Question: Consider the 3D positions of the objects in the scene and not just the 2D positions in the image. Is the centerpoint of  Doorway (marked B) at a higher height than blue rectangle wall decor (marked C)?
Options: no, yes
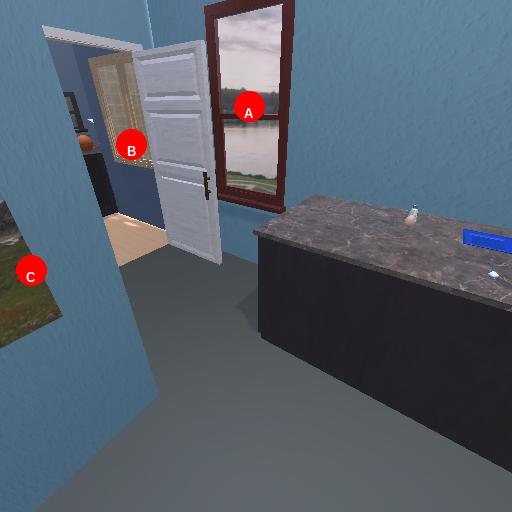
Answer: no